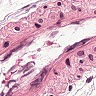
Metastatic tissue present: no